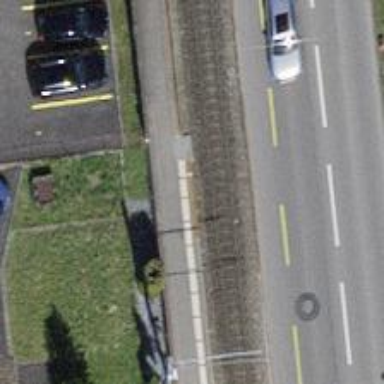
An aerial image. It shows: Uncontrolled railway crossing with lights and barriers.